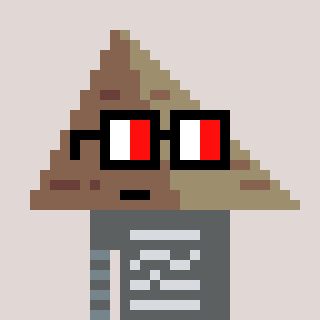
a pixel art character with square glasses with black frames and red eyes, a pyramid-shaped head and a peachy-colored body on a warm background